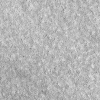
Atmospheric dust classification: not_dusty